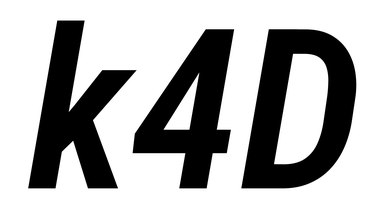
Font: Roboto-Italic_Condensed_SemiBold_Italic